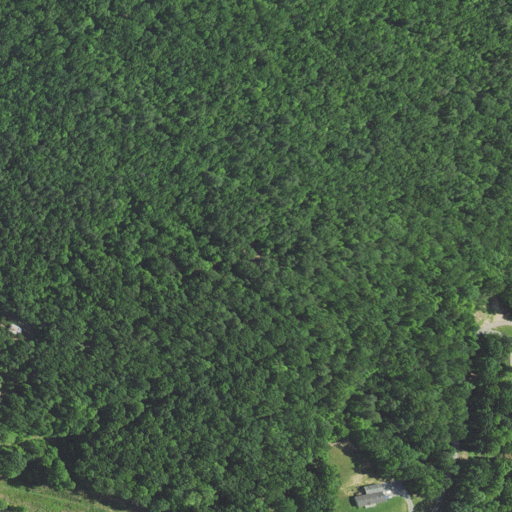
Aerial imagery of mountain in North Carolina named Buck Mountain containing deciduous forest, mixed forest, open development, pasture, and low intensity development